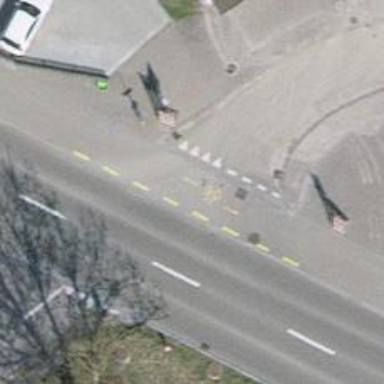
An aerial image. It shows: Unmarked road crossing.